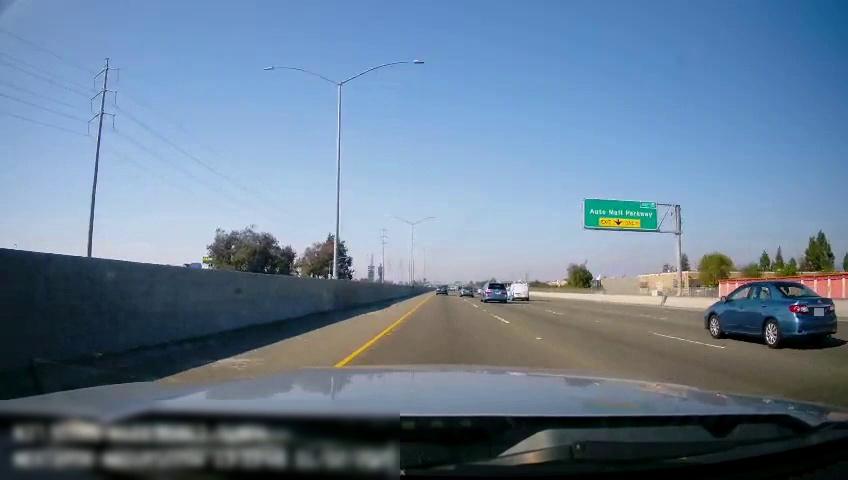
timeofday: Day
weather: Sunny
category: Drivable Space
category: Vehicles | Car
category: Vehicles | Truck
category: Vehicles | SUV
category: Vehicles | Car
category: Vehicles | Car
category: Lanes | Current Lane
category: Lanes | Current Lane
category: Lanes | Alternate Lane
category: Lanes | Alternate Lane
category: Lanes | Alternate Lane
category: Lanes | Alternate Lane
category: Traffic | Signs